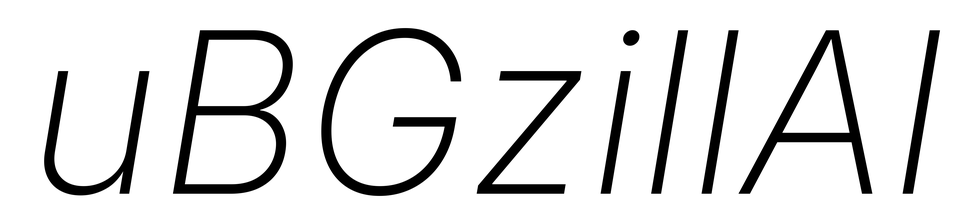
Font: Inter-Italic_ExtraLight_Italic